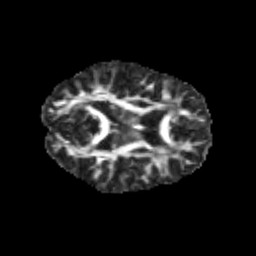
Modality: FA
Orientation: axial
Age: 12
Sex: female
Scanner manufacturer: siemens
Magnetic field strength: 3 T
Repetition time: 3.8 s
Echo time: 0.07 s